Question: In Java, is it expected to be able to have a 'BufferedImage' such that 'getColorModel().hasAlpha()' will return true, but 'getAlphaRaster()' will return null?
I ask because there's a library I'm using (PDFBox specifically, in the 'PDJpeg' class) that breaks on such an image.
In this particular case I'm creating the image very simply using:
'''
BufferedImage bi = ImageIO.read(new FileInputStream("/Users/dan/Downloads/test.png"));
'''
I've attached the particular image that's failing for me below this question.
Is there some sort of parameter I can pass to ImageIO or some kind of transformation I can do to my 'BufferedImage' after it's loaded so that it won't run into this problem?
I'm running Java 1.7.0_40 if it matters.
Stack trace for completeness:
'''
java.lang.NullPointerException
at java.awt.image.ComponentColorModel.isCompatibleRaster(ComponentColorModel.java:2787)
at java.awt.image.BufferedImage.<init>(BufferedImage.java:629)
at org.apache.pdfbox.pdmodel.graphics.xobject.PDJpeg.createImageStream(PDJpeg.java:159)
at org.apache.pdfbox.pdmodel.graphics.xobject.PDJpeg.<init>(PDJpeg.java:133)
'''

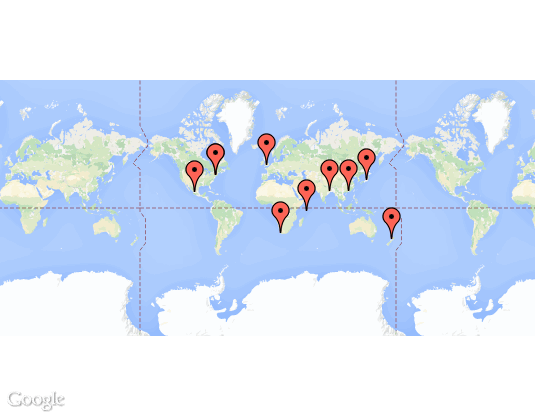
Answer: Yes. As the <URL> states:
> This method assumes that for all 'ColorModel' objects other than 'IndexColorModel', if the 'ColorModel' supports alpha, there is a separate alpha channel which is stored as the last band of image data. If the image uses an 'IndexColorModel' that has alpha in the lookup table, this method returns 'null' since there is no spatially discrete alpha channel.
Your image is a palette PNG with a transparent index. ImageIO will read this into a 'BufferedImage' with 'IndexColorModel' (ie., no discrete alpha channel).
You can convert the image to a different 'BufferedImage' type (like 'TYPE_INT_RGB'), by creating a blank image of the same size, getting its graphics, and draw the original onto it:
'''
BufferedImage origininal = ...;
BufferedImage copy = new BufferedImage(original.getWidth(), original.getHeight(), BufferedImage.TYPE_INT_RGB);
Graphics2D g = copy.createGraphics();
try {
g.drawImage(original, 0, 0, null);
}
finally {
g.dispose();
}
'''
You can probably also pass the image type as an 'ImageTypeSpecifier' on the 'ImageReadParam' passed to the 'ImageReader'. But it requires quite a bit more code for the reading part.